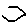
Label: hexagon